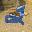
Label: 2